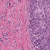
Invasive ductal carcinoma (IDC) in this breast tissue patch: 0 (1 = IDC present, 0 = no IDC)